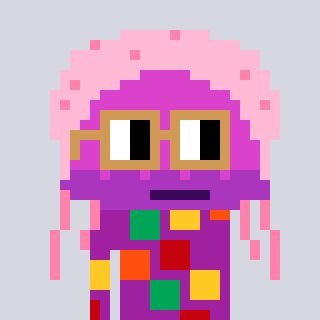
a pixel art character with square brown glasses, a jellyfish-shaped head and a magenta-colored body on a cool background